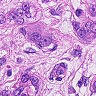
Metastatic tissue present: yes